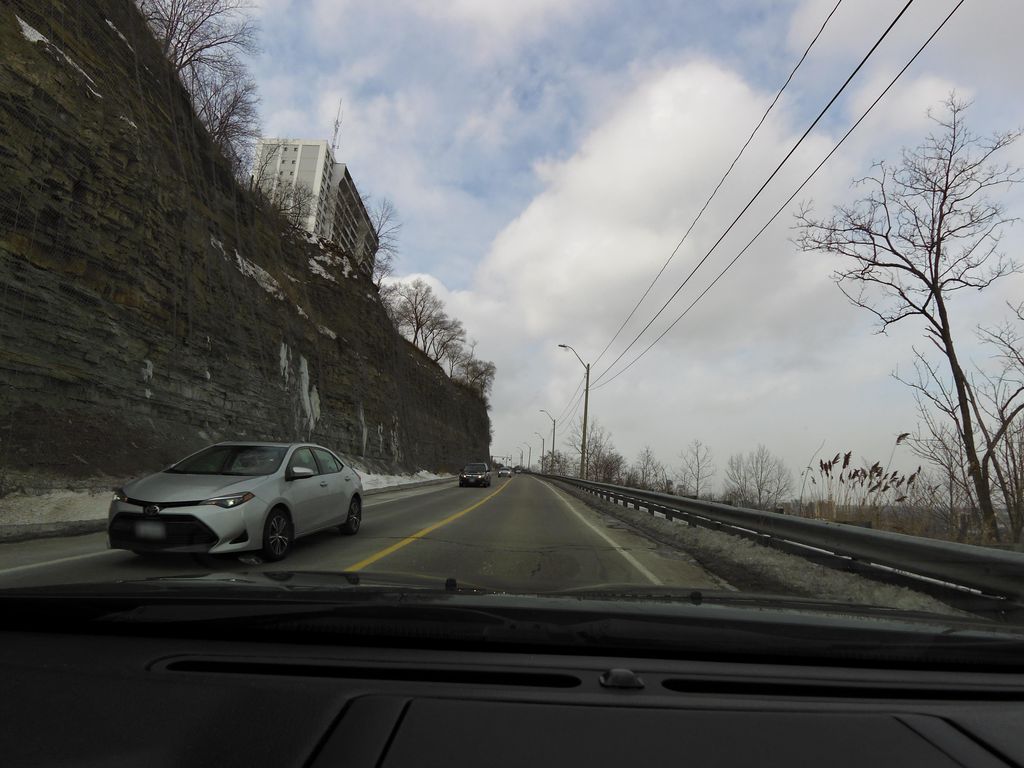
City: hamilton